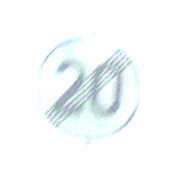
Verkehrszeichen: EndeGeschwindigkeit20
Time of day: MorningAfternoon
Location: Outdoor (Nature)
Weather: PartlyCloudy
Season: NotSpecified
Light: Natural